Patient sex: M
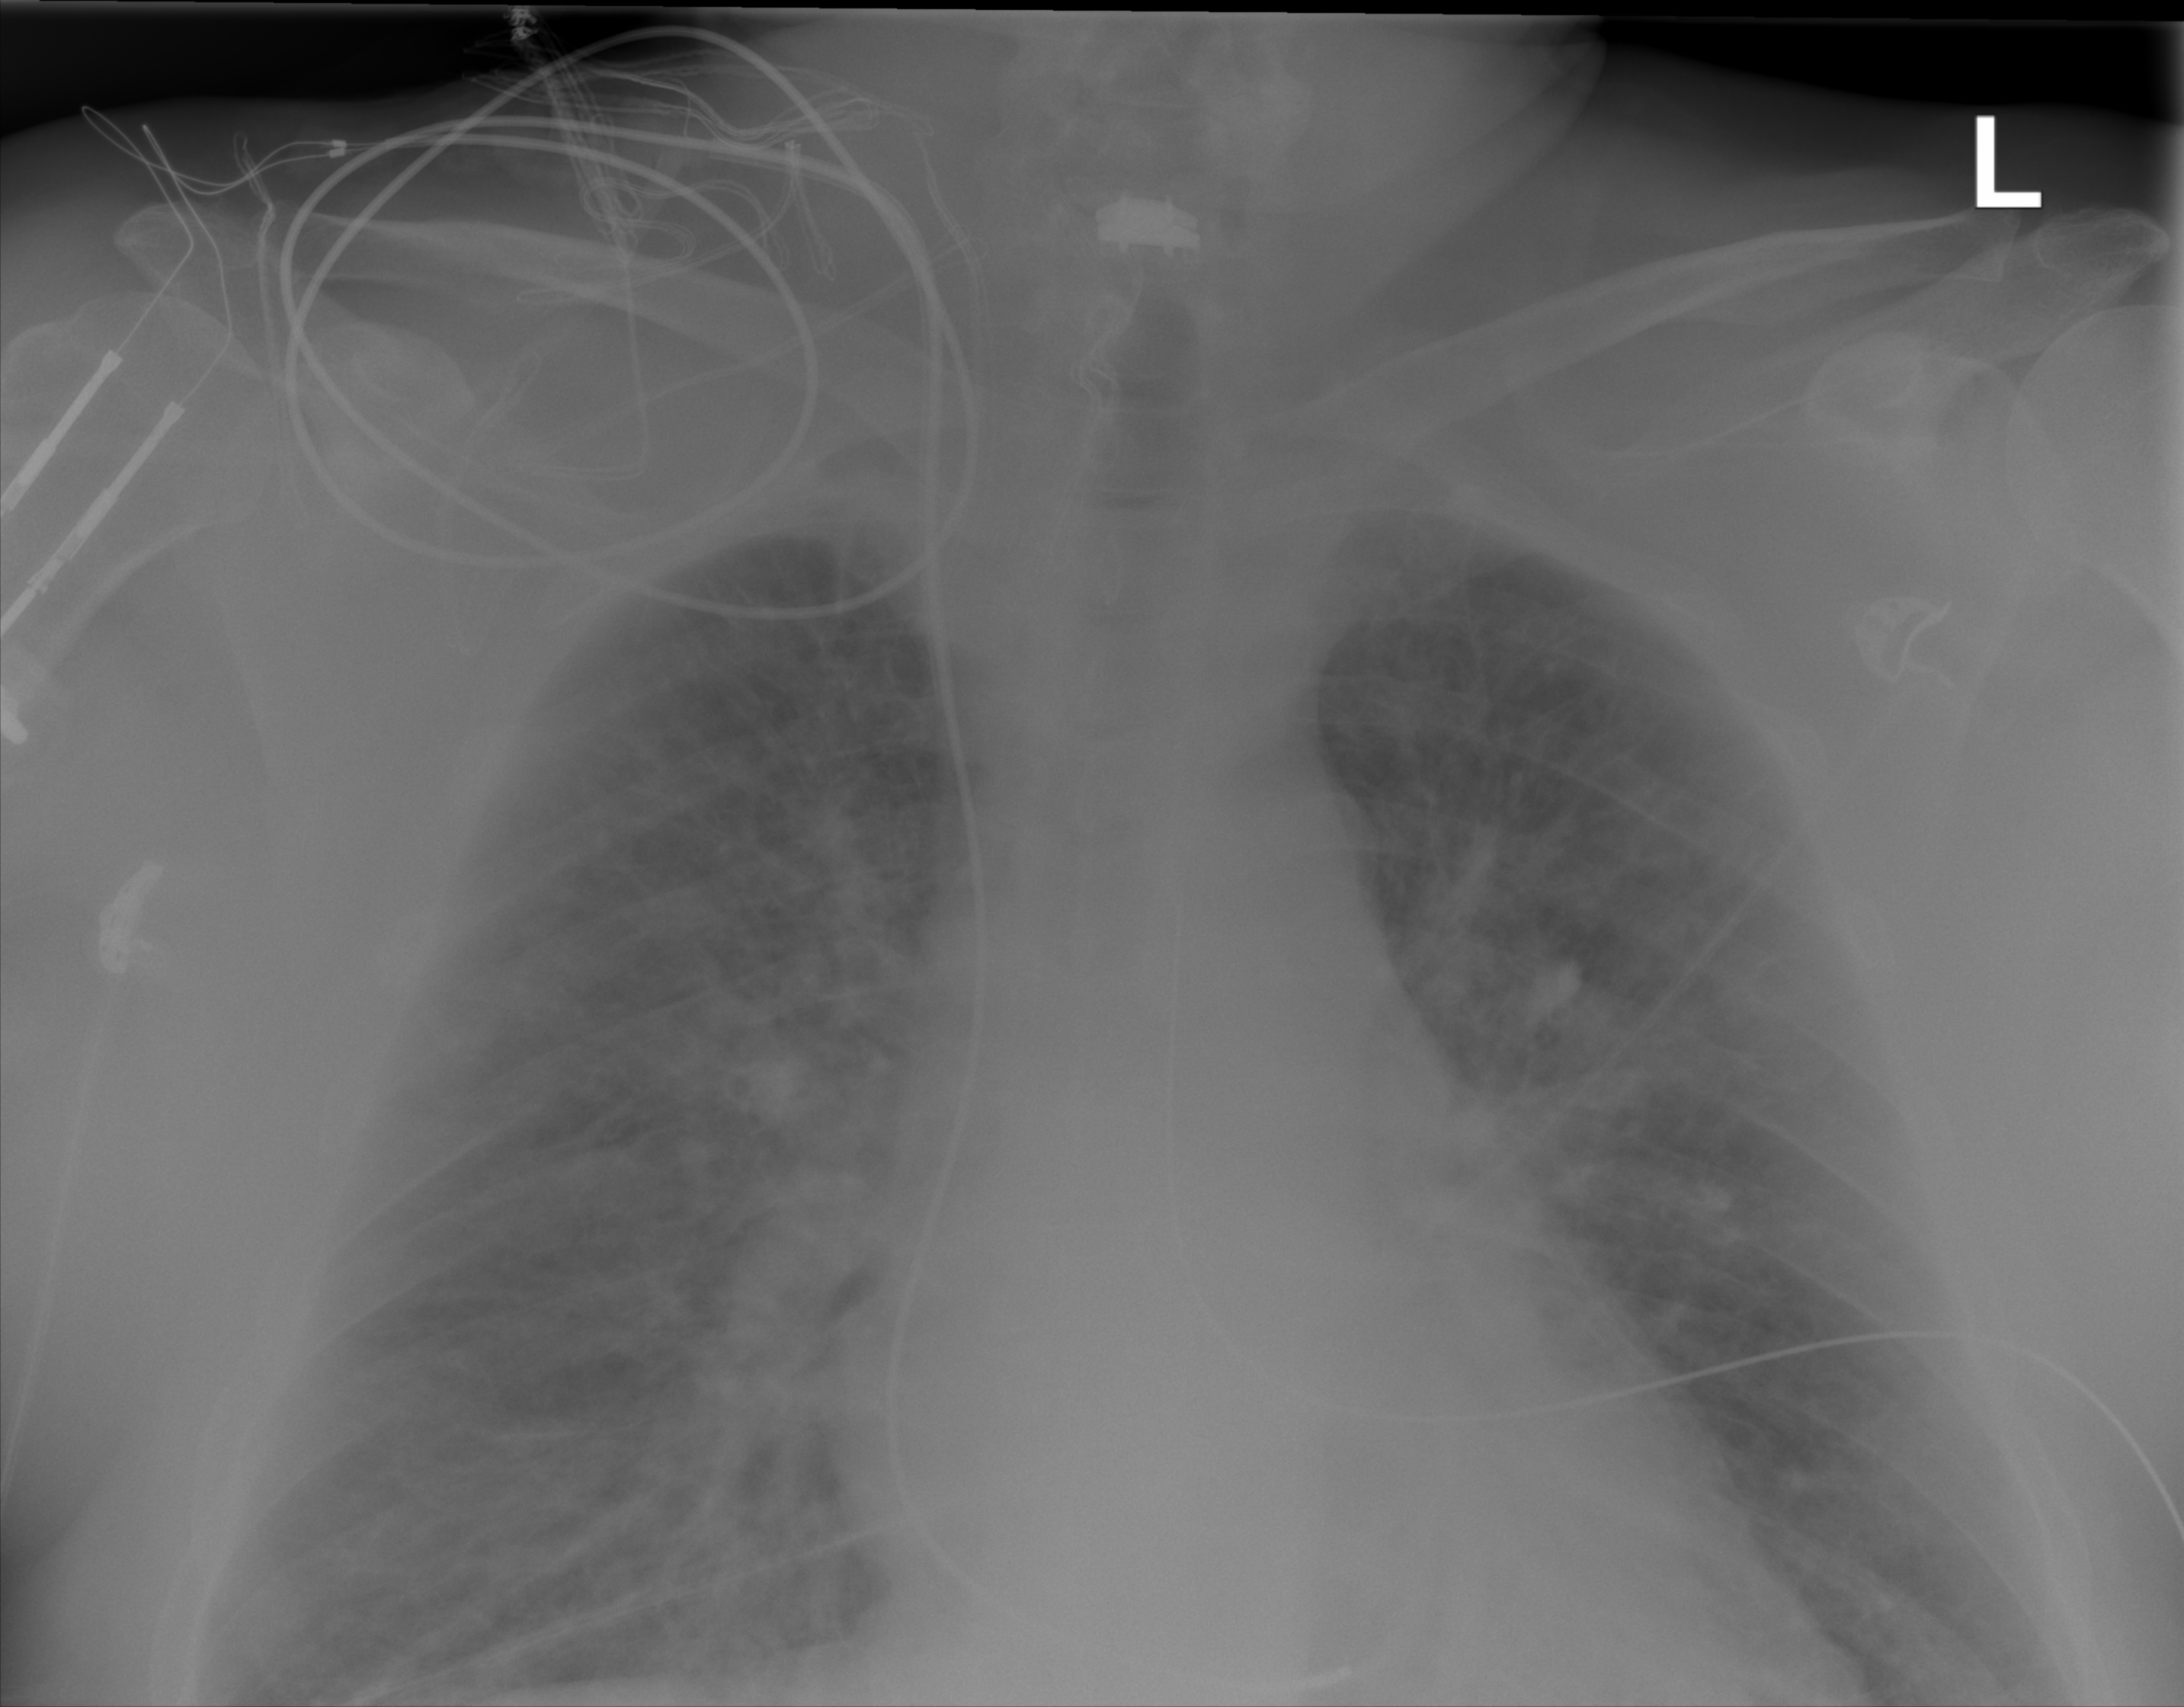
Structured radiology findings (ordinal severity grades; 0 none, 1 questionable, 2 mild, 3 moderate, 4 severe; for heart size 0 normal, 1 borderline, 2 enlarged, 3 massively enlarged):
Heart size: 2
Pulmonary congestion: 3
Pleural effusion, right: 0
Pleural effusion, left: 0
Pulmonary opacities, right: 2
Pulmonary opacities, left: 2
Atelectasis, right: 2
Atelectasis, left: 2